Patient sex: M
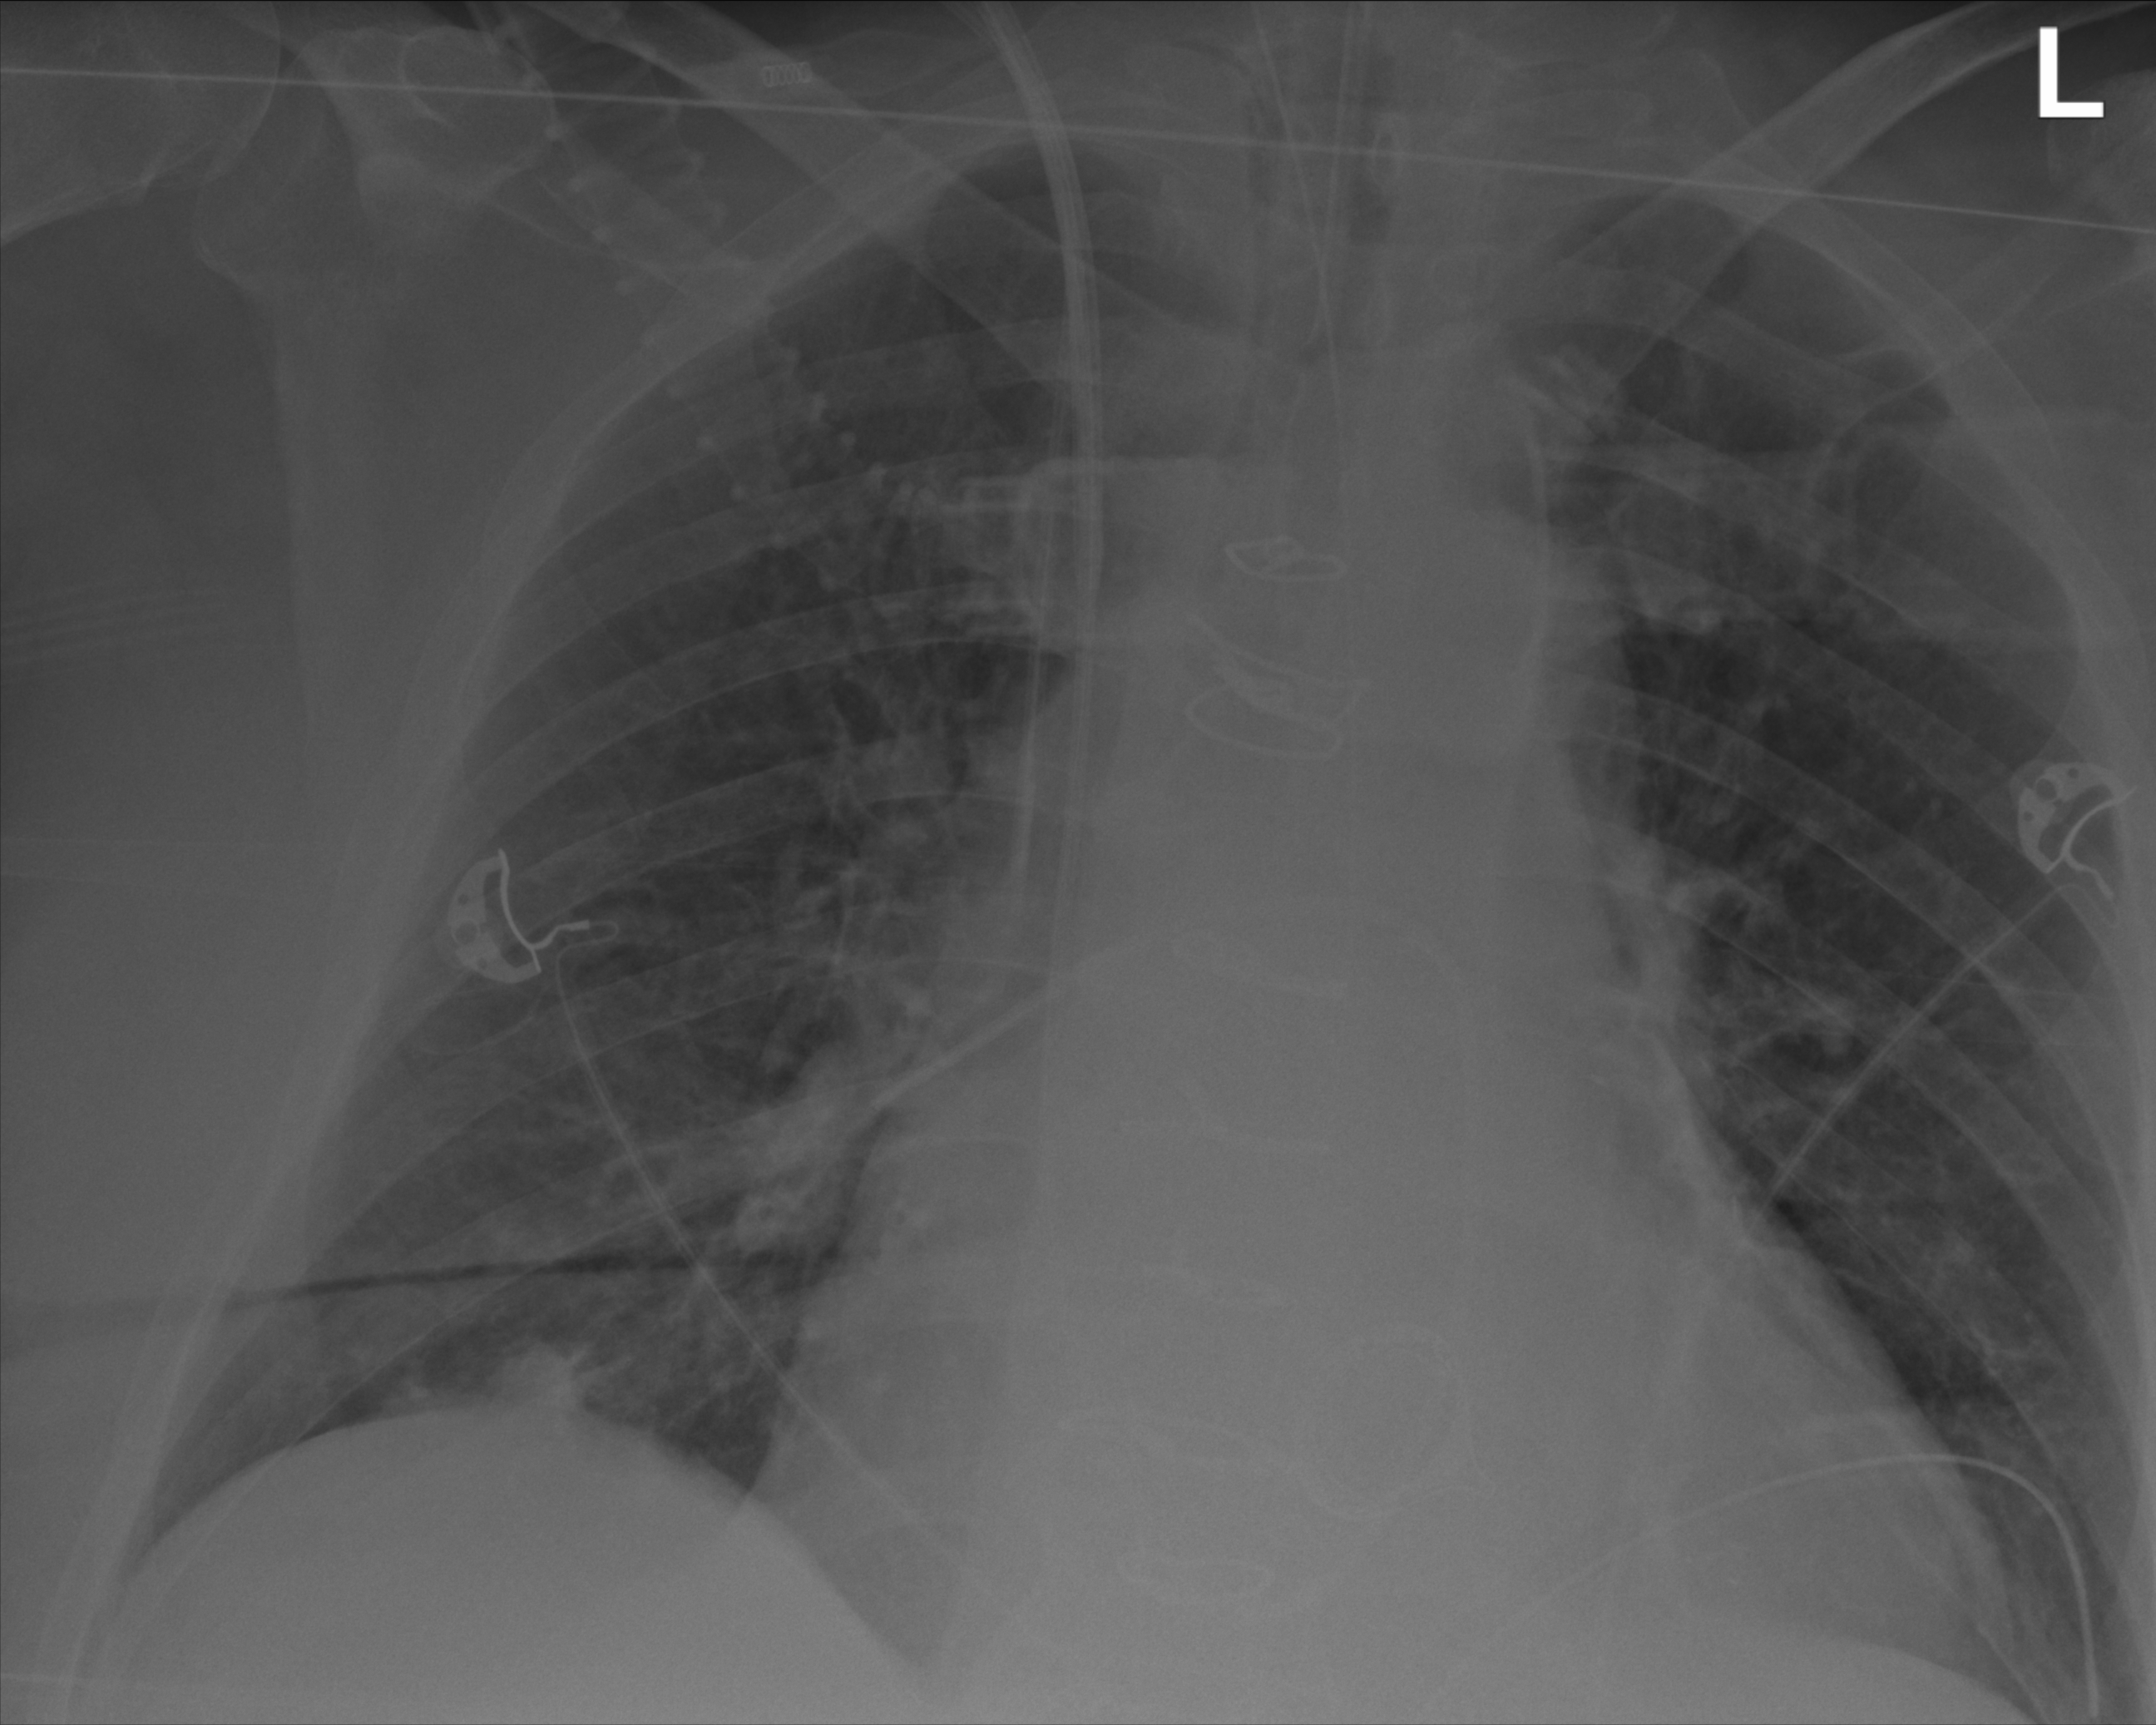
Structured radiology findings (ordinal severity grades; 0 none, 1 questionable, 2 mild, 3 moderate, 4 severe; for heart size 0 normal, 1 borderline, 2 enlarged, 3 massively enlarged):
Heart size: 2
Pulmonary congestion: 0
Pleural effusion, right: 0
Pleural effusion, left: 0
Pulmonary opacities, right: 0
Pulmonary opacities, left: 0
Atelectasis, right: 2
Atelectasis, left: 1